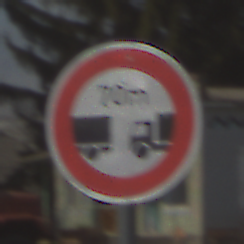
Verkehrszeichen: VerbotUnterschreitenMindestabstand
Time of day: Midday
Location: Outdoor (Suburban)
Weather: PartlyCloudy
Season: NotSpecified
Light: Natural